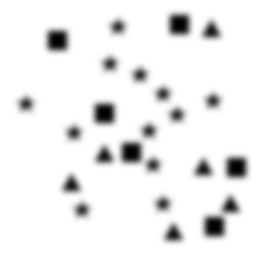
Squares: 6
Triangles: 6
Stars: 12
Total shapes: 24